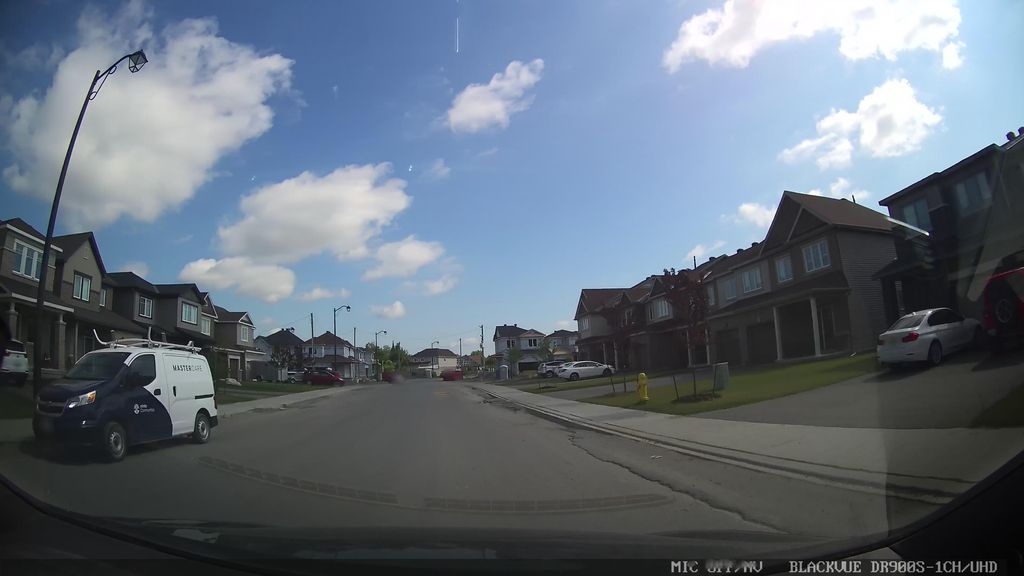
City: ottawa-gatineau